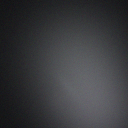
Screen state: off